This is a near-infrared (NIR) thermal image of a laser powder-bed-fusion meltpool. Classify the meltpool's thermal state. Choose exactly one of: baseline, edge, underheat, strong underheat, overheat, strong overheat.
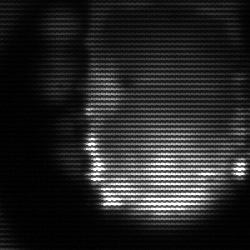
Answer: baseline